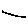
Label: line